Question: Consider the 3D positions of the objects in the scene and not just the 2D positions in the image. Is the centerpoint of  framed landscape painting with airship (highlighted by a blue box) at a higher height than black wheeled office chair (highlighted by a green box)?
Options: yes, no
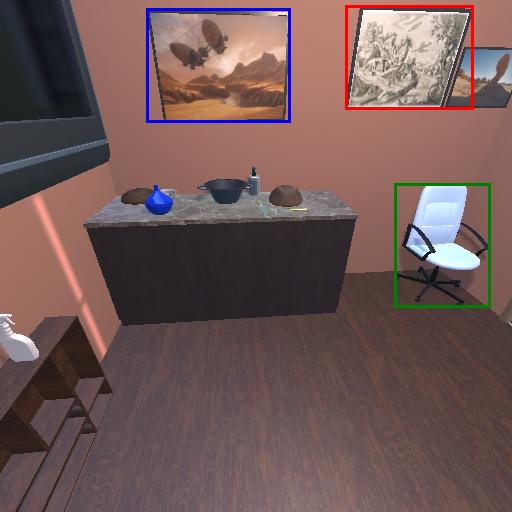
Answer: yes